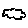
Label: cloud